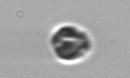
Label: Dinophyceae